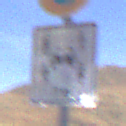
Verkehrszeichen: CarsharingfahrzeugeFrei
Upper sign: AbsolutesHalteverbot
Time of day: Midday
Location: Outdoor (Nature)
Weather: Clear
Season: NotSpecified
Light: Natural